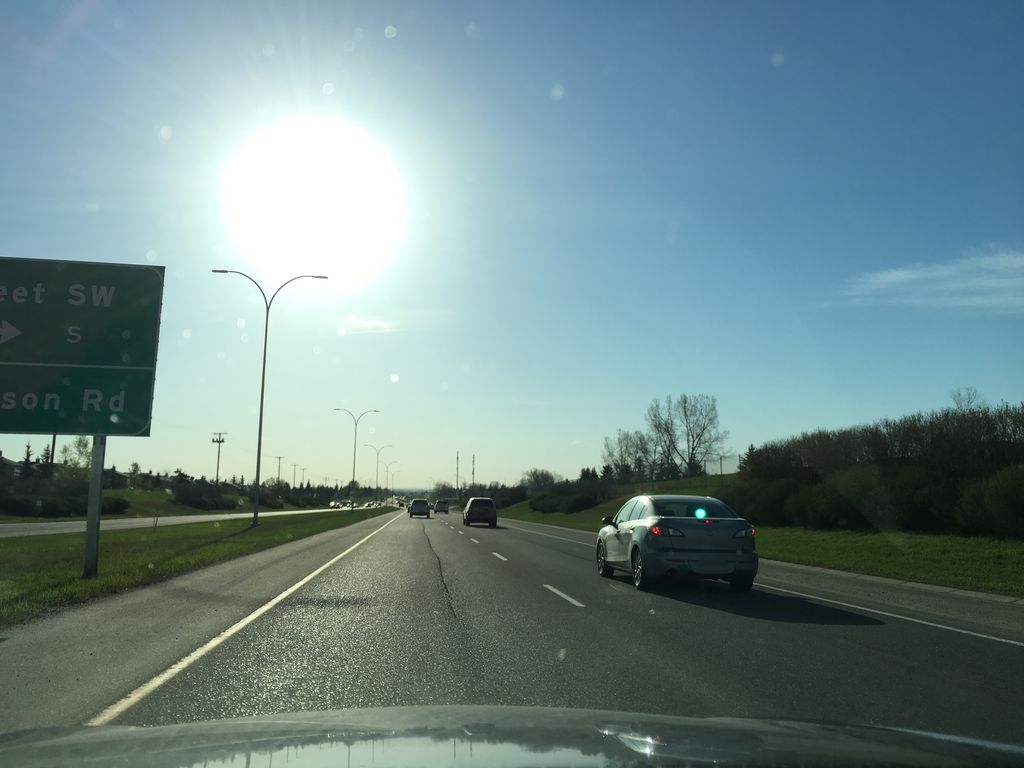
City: calgary